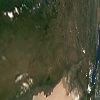
Label: land